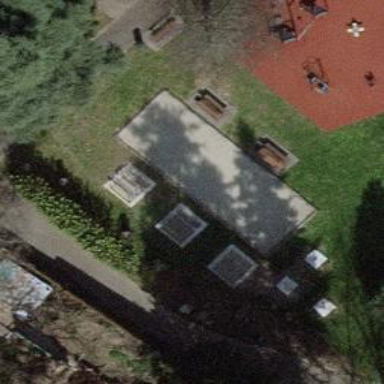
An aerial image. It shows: Picnic table located in leisure land area.